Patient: sex F, age 56
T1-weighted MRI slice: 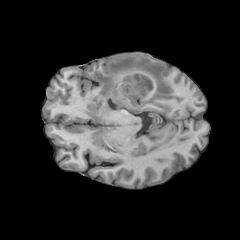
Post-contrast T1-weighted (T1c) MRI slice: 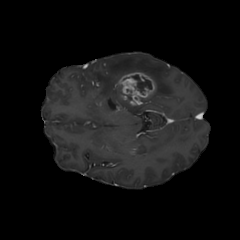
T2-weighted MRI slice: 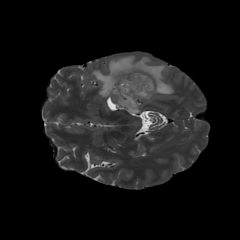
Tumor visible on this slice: yes
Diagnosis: Glioblastoma, IDH-wildtype
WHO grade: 4